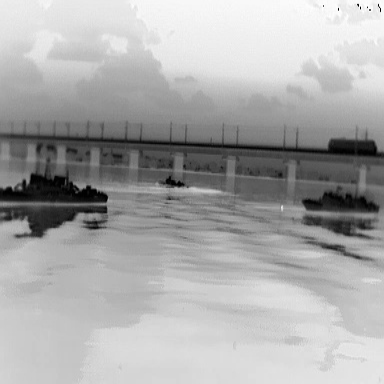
There are three objects shown in the infrared image, including two warships, and a canoe.